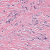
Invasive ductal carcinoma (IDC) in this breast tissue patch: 1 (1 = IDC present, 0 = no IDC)